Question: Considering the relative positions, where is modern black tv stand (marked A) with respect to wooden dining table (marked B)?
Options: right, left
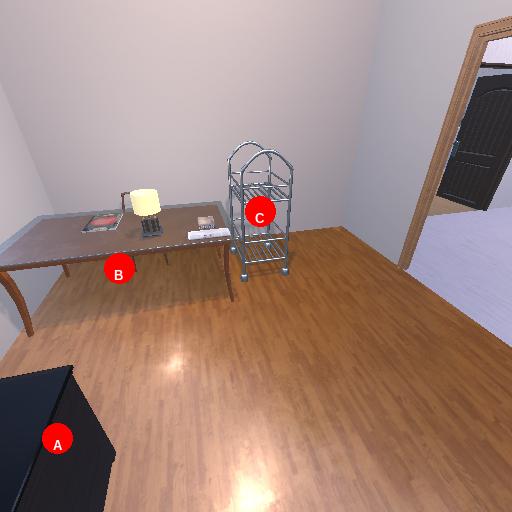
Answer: right